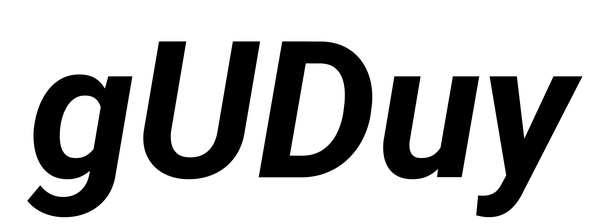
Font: Roboto-Italic_Bold_Italic